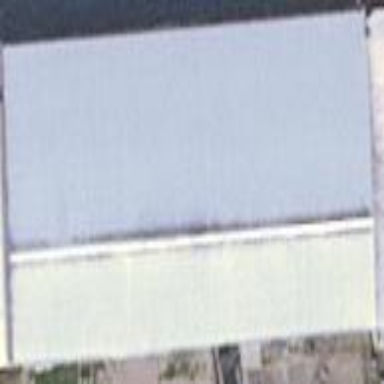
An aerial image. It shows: Building.